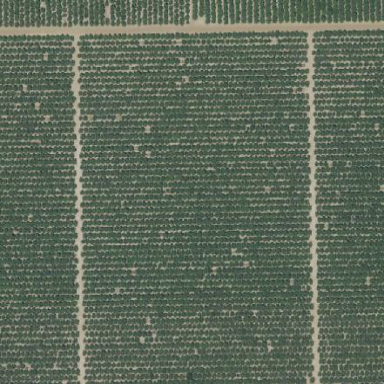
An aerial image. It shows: Orchard filled with almond trees.